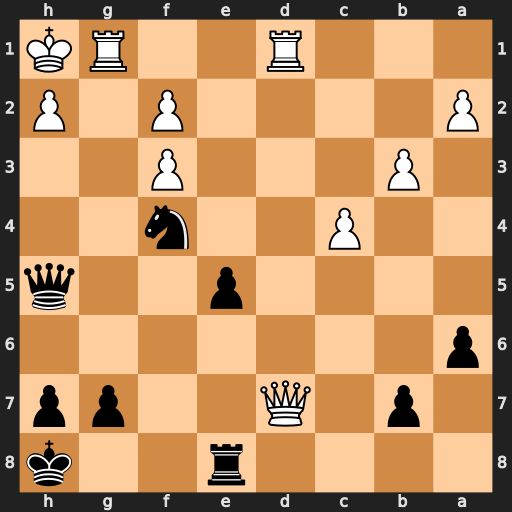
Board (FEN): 4r2k/1p1Q2pp/p7/4p2q/2P2n2/1P3P2/P4P1P/3R2RK
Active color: b
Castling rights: -
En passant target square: -
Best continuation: Qxf3+ Rg2 Qxg2#